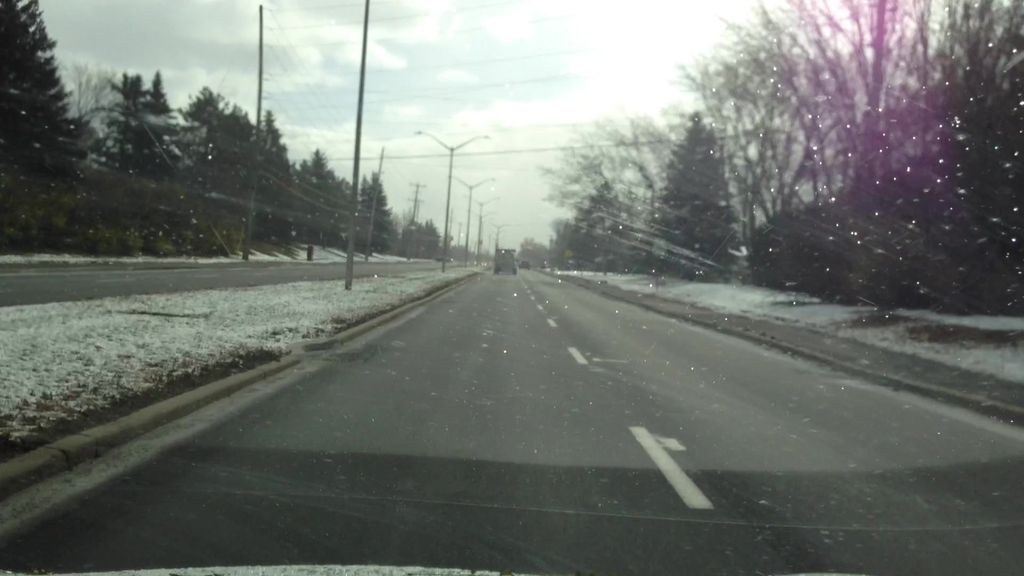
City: ottawa-gatineau